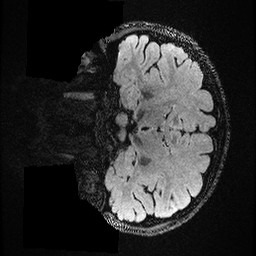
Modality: FLAIR
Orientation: coronal
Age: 22
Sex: male
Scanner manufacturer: ge
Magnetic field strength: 3 T
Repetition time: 4.802 s
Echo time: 0.1165 s